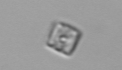
Label: Bacillariophyceae_morphotype1